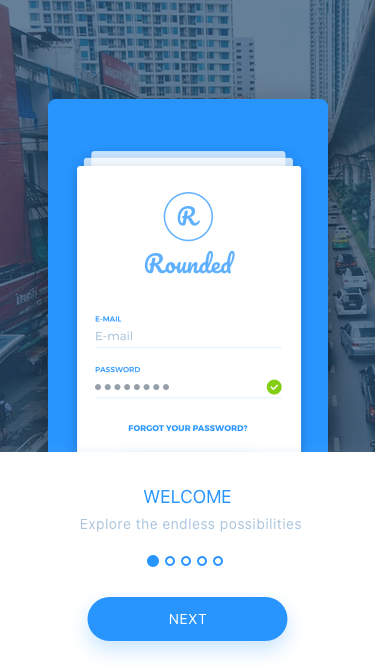
Text in this UI design:
Welcome
Explore the endless possibilities